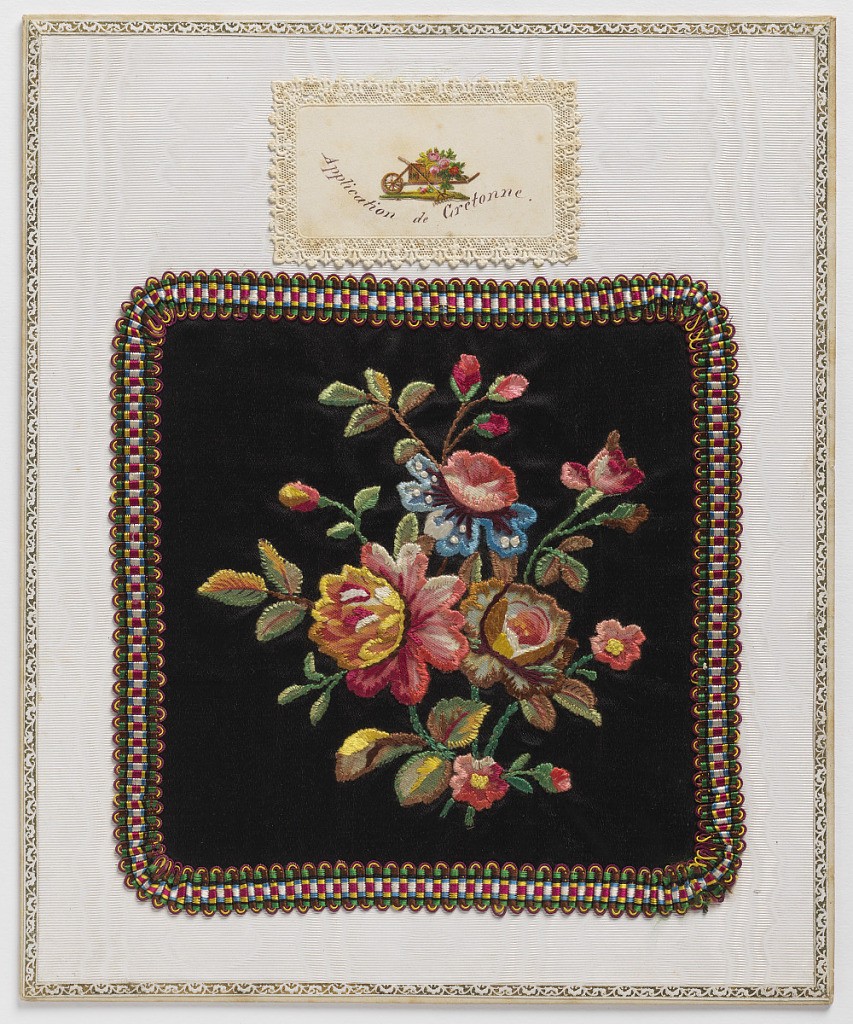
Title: Sewing sample
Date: late 19th century
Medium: Silk, cotton
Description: Square of black satin, with applied design of cotton, painted and embroidered in brilliant colors. Satin and stem stitch. Edging of woven looped braid in bright colors.